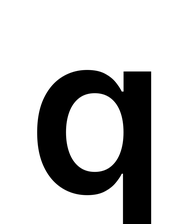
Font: Inter_SemiBold